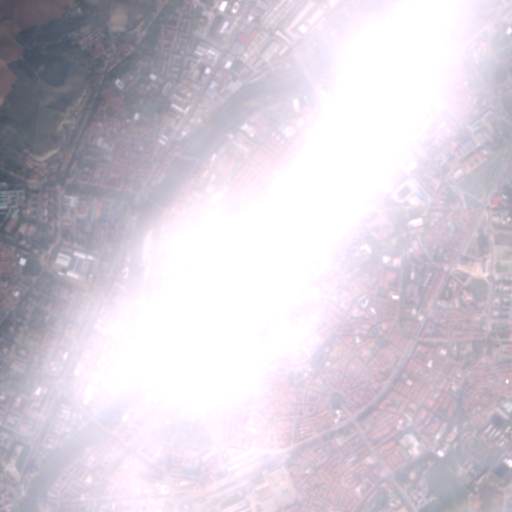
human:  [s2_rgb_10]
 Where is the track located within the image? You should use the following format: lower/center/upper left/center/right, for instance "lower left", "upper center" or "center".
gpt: The track is located in the right of the image.
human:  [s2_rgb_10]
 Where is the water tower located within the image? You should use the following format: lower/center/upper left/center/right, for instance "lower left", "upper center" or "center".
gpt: The water tower is located in the upper right of the image.
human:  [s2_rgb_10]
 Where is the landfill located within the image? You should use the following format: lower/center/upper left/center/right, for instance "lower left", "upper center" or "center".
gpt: There is no landfill in the image.